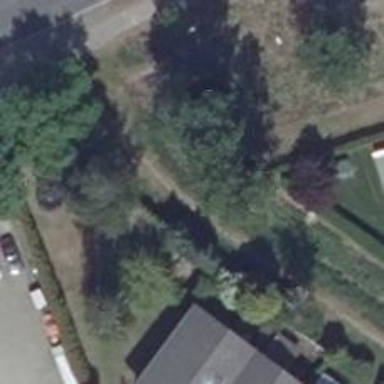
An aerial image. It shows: Grass path.